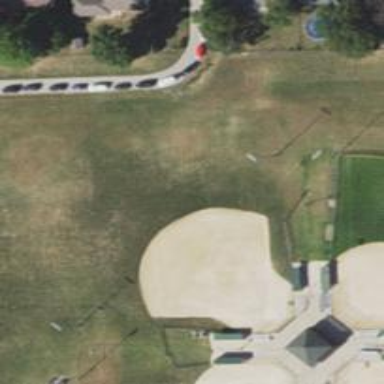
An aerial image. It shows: Baseball pitch for leisure and sports activities.